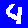
Digit: 4